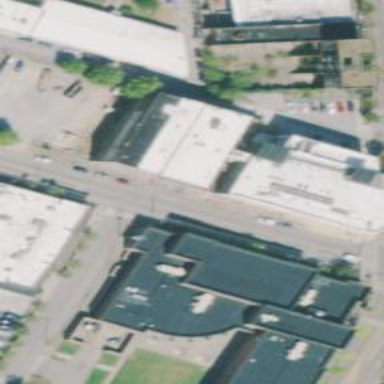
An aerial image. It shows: Retail building.